Aerial crown-view tile of a tropical tree (Barro Colorado Island, Panama), acquired 20240918:
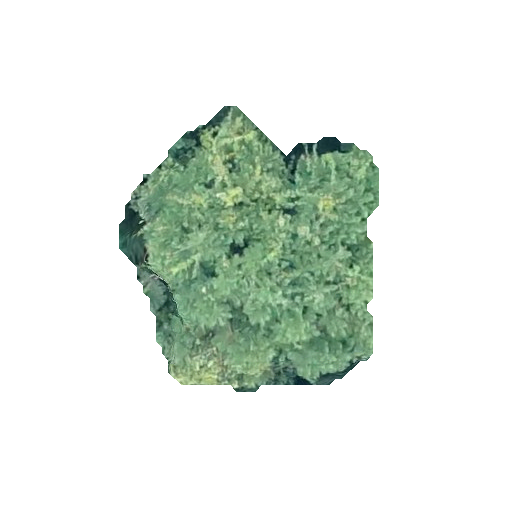
Species: Jacaranda copaia
GBIF accepted scientific name: Jacaranda copaia
Crown area: 86.559 m²